Question: I want the output to look like this:

How can I arrange these loops to get two triangle number pattern? And how can I improve my code. New in JAVA :-)
'''
for (int i = 1; i<=10; i++ ) {
for (int j = 1; j <= i; j++) {
System.out.print(j);
}
System.out.println();
}
for (int count = 1; count <= 10; count++) {
for (int index=1; index < count+1; index++)
System.out.print(" ");
for (int num=10; num >count; num--) {
System.out.print(num);
}
System.out.println();
}
'''
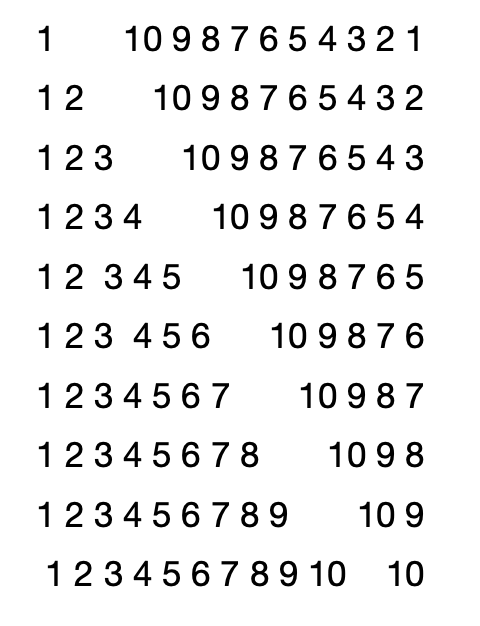
Answer: How about something like this?
'''
for (int row = 1; row <= 10; row++) {
for (int j = 1; j <= row; j++) {
System.out.print(j + " ");
}
System.out.print(" ");
for (int j = 10; j >= row; j--) {
System.out.print(j + " ");
}
System.out.println();
}
'''
Output:
'''
1 10 9 8 7 6 5 4 3 2 1
1 2 10 9 8 7 6 5 4 3 2
1 2 3 10 9 8 7 6 5 4 3
1 2 3 4 10 9 8 7 6 5 4
1 2 3 4 5 10 9 8 7 6 5
1 2 3 4 5 6 10 9 8 7 6
1 2 3 4 5 6 7 10 9 8 7
1 2 3 4 5 6 7 8 10 9 8
1 2 3 4 5 6 7 8 9 10 9
1 2 3 4 5 6 7 8 9 10 10
'''
Explanation - the outer loop iterates over the rows, so I've renamed 'i' to 'row' for clarity. The first inner loop is unchanged from your code - it is responsible for printing the numbers before the diagonal. We then print a double space ('System.out.print(" ")') and the second loop then prints the rest of the numbers, starting from 10 and down to the row number.
On a different note, you should format your code better. Indentation really helps with readability and comprehension.
For instance, your first loop looks like this:
'''
for(int i = 1; i<=10; i++ ) {
for(int j = 1; j <= i; j++) {
System.out.print(j);
}
System.out.println();
}
'''
But should look like this:
'''
for (int i = 1; i <= 10; i++) {
for (int j = 1; j <= i; j++) {
System.out.print(j);
}
System.out.println();
}
'''
It's the same code, but in the formatted version it's much easier to see that the second 'System.out.println' statement follows the inner 'for' and that the final closing bracket closes the outer 'for' loop and not something else.